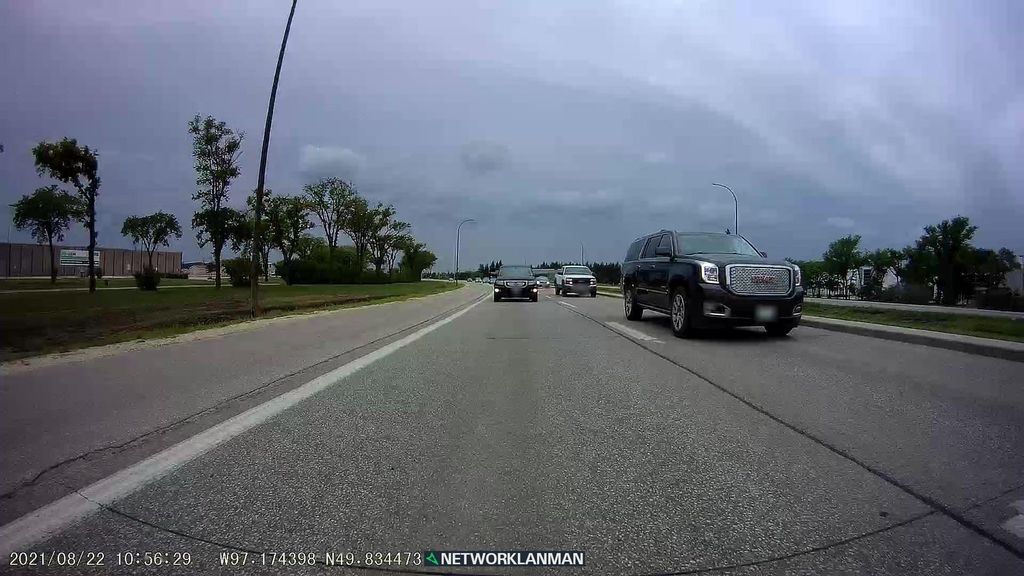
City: winnipeg